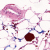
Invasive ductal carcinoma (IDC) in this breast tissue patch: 0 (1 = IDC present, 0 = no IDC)